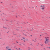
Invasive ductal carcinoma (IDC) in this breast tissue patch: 0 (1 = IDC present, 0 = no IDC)